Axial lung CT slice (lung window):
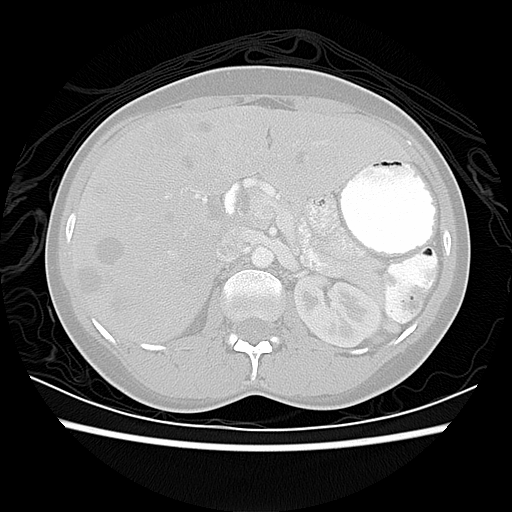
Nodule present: no